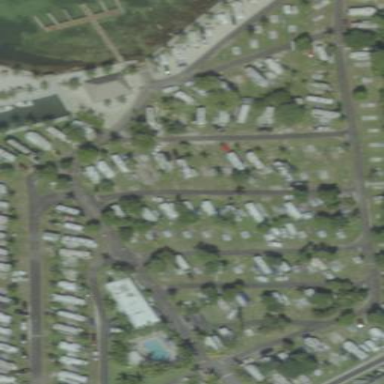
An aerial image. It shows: Caravan site with caravans available for accommodation.